Question: I am trying to make the this search to be able to find the next value if more than 1 matched.

Right now, all it can do it shows the first matched.
Basically, if I press button "NEXT" Then it just go to next matched value.
My logic: I think I must do subtract the total range from the current range but I have trouble with this.
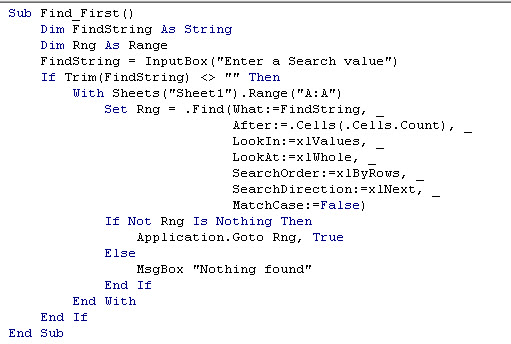
Answer: Solution can be found
<URL>

I used a listbox to store the values (Listbox1.AddItem aCell.Address)
Thank you Siddharth Rout